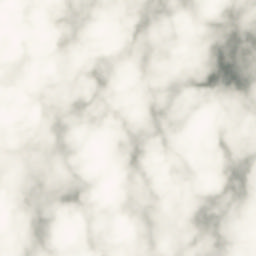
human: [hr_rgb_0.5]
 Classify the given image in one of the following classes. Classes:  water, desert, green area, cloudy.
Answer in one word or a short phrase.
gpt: cloudy